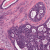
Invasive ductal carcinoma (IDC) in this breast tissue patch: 0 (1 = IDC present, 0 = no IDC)